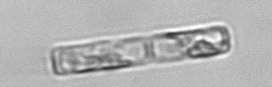
Label: Guinardia_delicatula